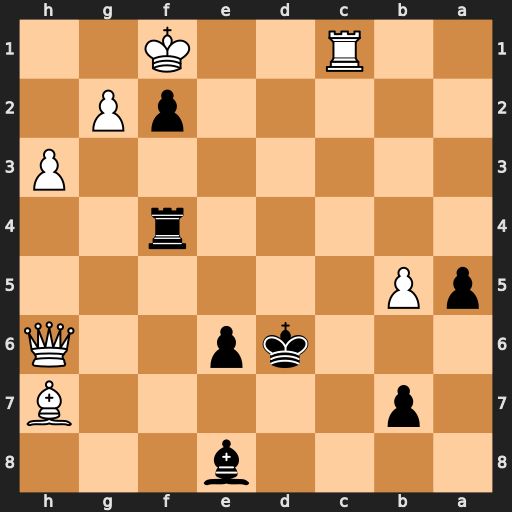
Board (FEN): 4b3/1p5B/3kp2Q/pP6/5r2/7P/5pP1/2R2K2
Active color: b
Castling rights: -
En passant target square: -
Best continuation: Bxb5+ Rc4 Bxc4+ Bd3 Bxd3#